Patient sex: M
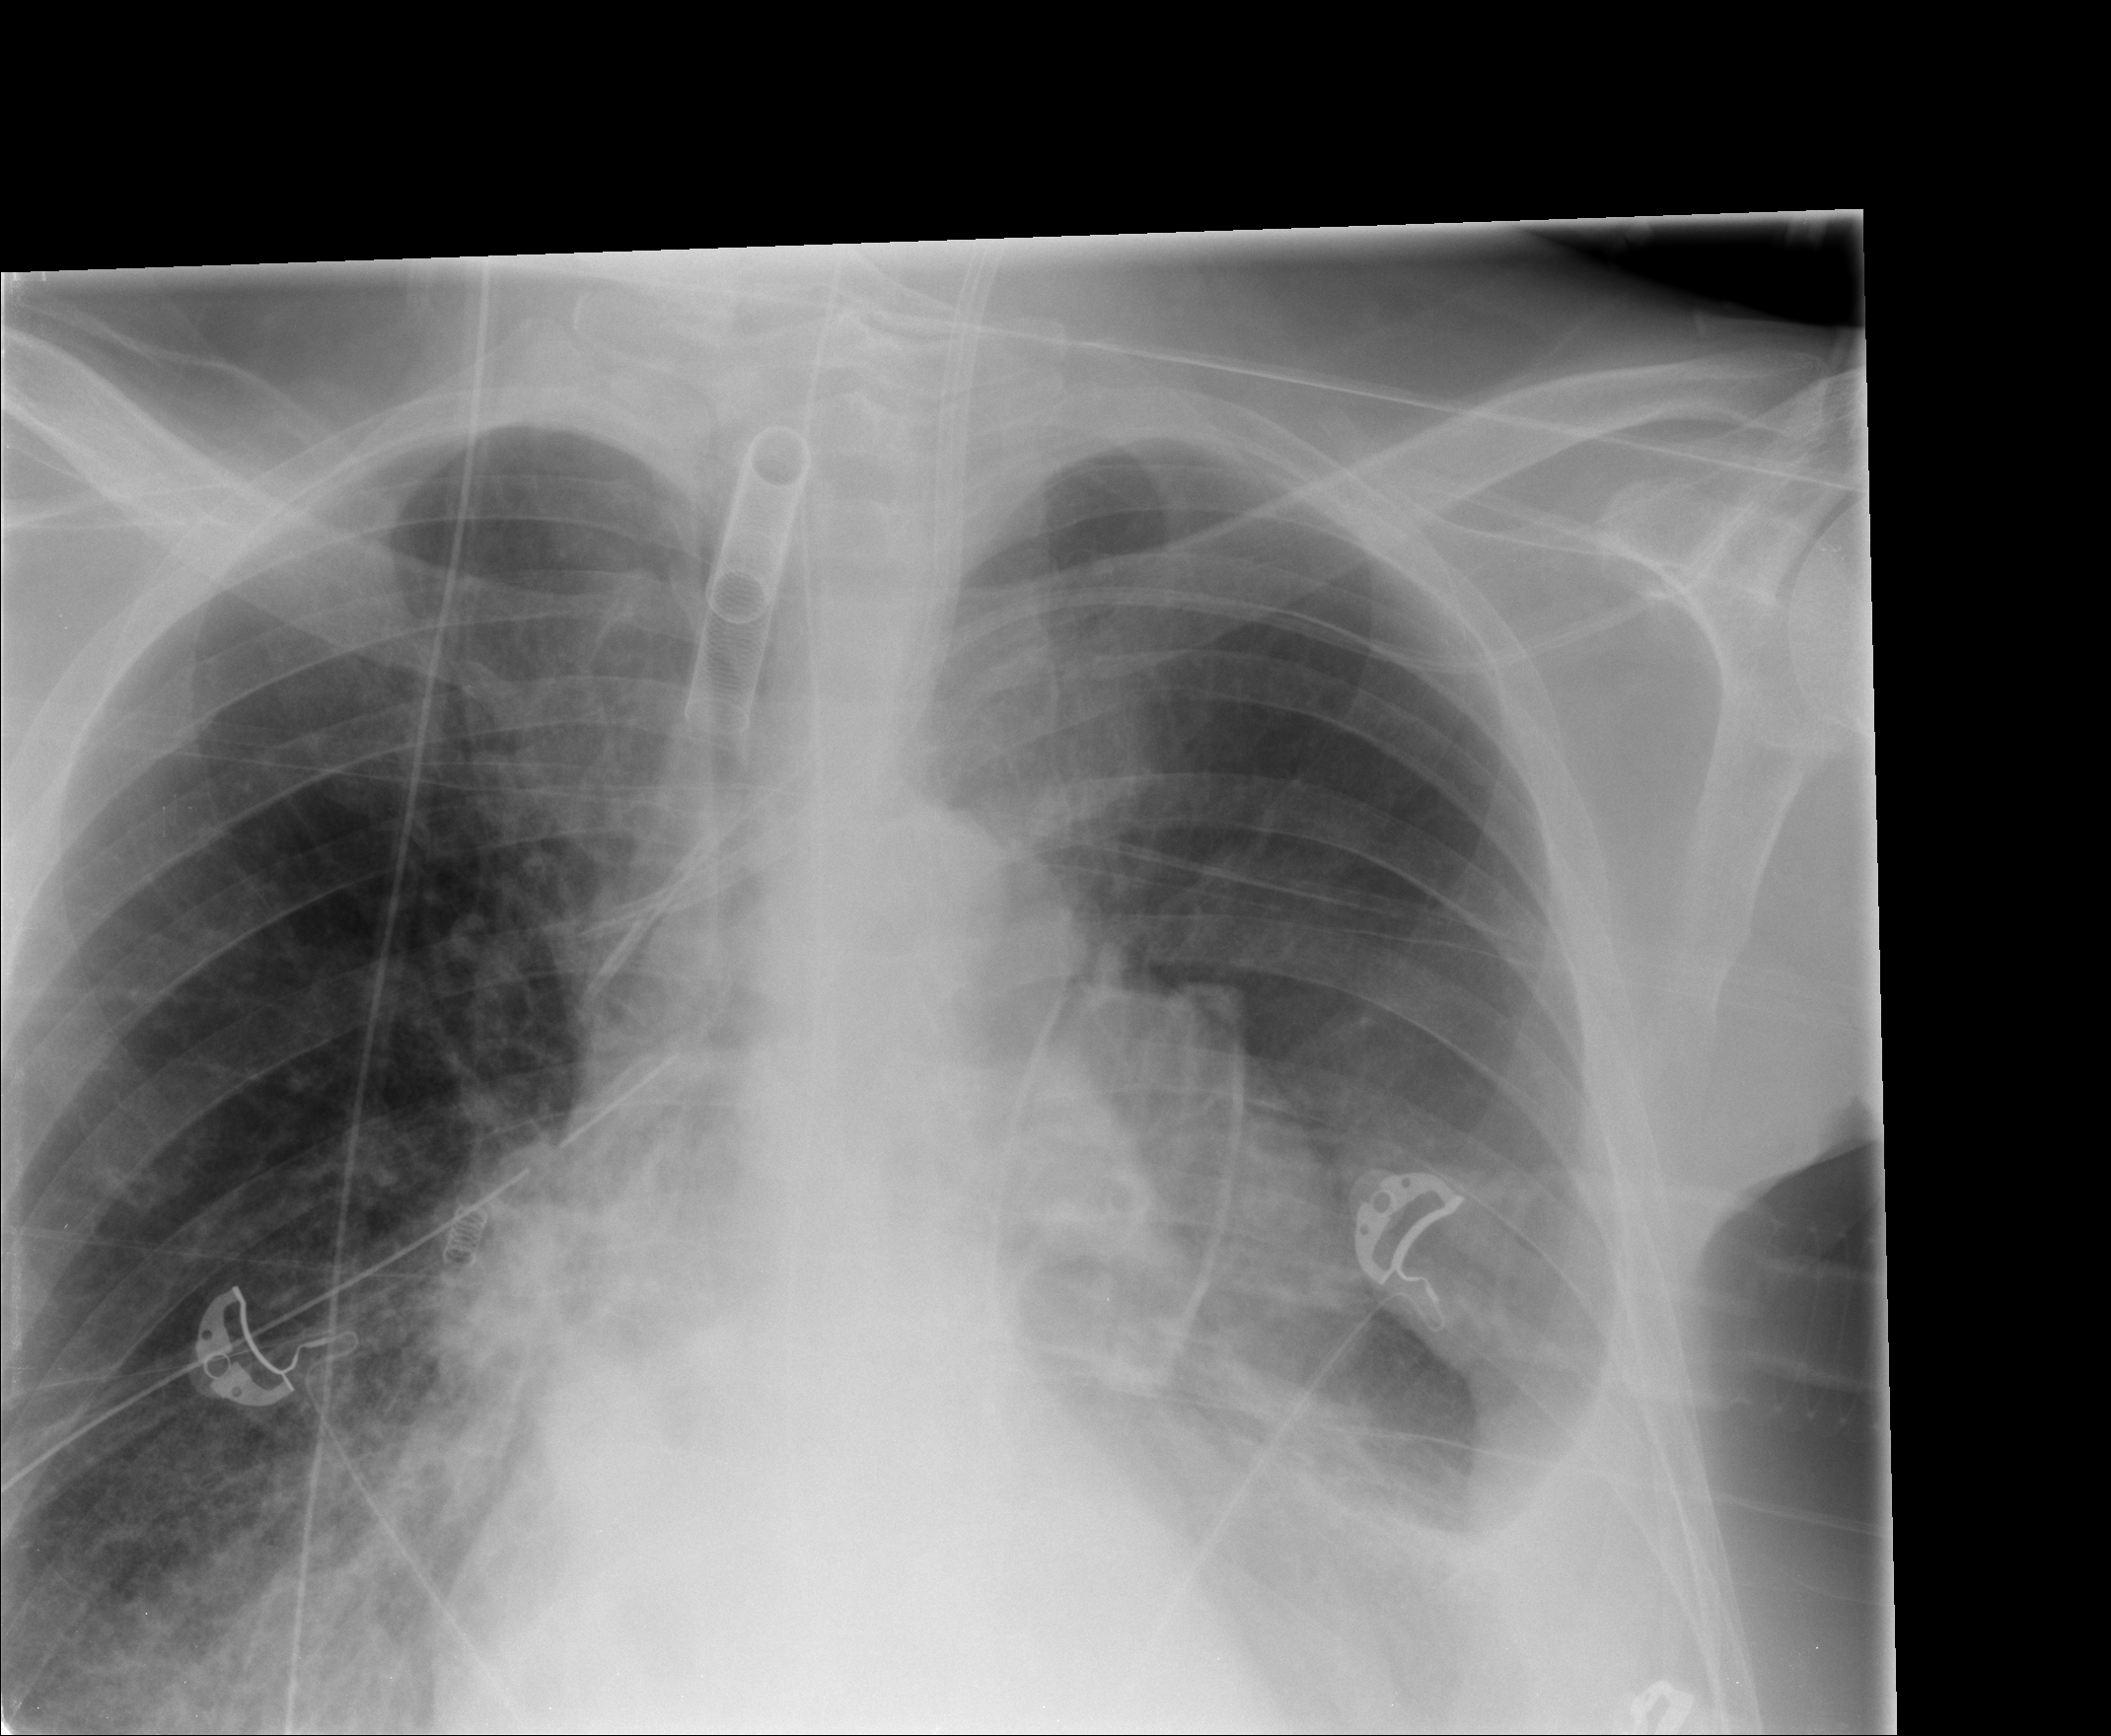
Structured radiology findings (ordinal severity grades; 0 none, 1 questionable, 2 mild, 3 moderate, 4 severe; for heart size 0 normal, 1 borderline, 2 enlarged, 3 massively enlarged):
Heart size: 0
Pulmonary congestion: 2
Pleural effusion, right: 0
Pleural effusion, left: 3
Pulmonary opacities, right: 0
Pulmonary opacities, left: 0
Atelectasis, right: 2
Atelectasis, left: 3